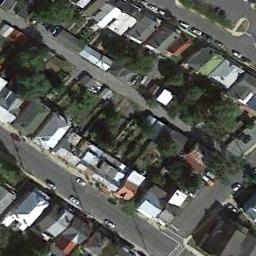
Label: dense_residential